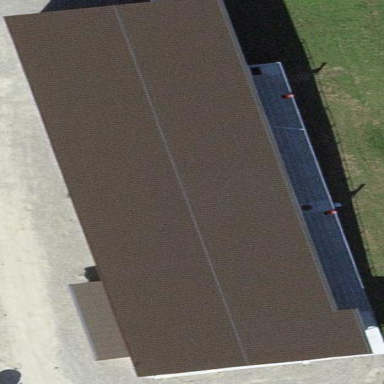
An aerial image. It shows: Stable building.